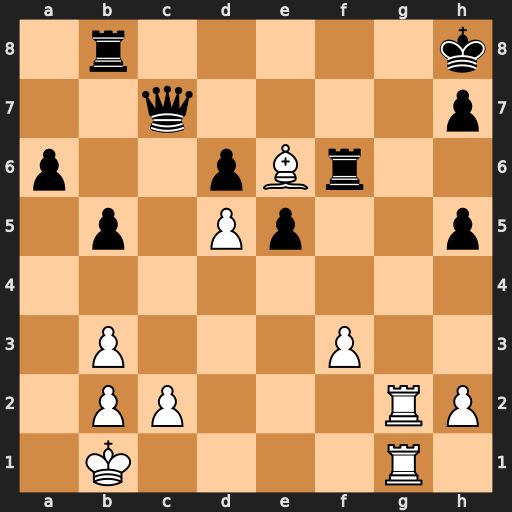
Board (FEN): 1r5k/2q4p/p2pBr2/1p1Pp2p/8/1P3P2/1PP3RP/1K4R1
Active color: w
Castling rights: -
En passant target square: -
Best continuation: Rg8+ Rxg8 Rxg8#